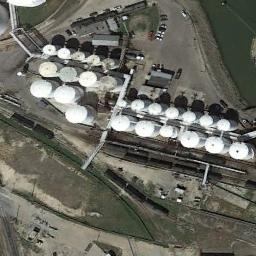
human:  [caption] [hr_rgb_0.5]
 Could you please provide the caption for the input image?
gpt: There are about ten storage tanks here .

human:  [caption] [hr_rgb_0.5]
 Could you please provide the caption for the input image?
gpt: There is grass beside the storage tanks .

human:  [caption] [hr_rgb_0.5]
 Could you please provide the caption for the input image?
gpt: There are many storage tanks on the bare land next to the water .

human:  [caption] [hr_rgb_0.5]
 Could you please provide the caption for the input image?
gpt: There are many different sized storage tanks in the factory, And there is a river outside the factory .

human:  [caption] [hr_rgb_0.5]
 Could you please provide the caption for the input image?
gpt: There are some white storage tanks arranged neatly .